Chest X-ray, AP view. Patient: 24 years old, sex M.
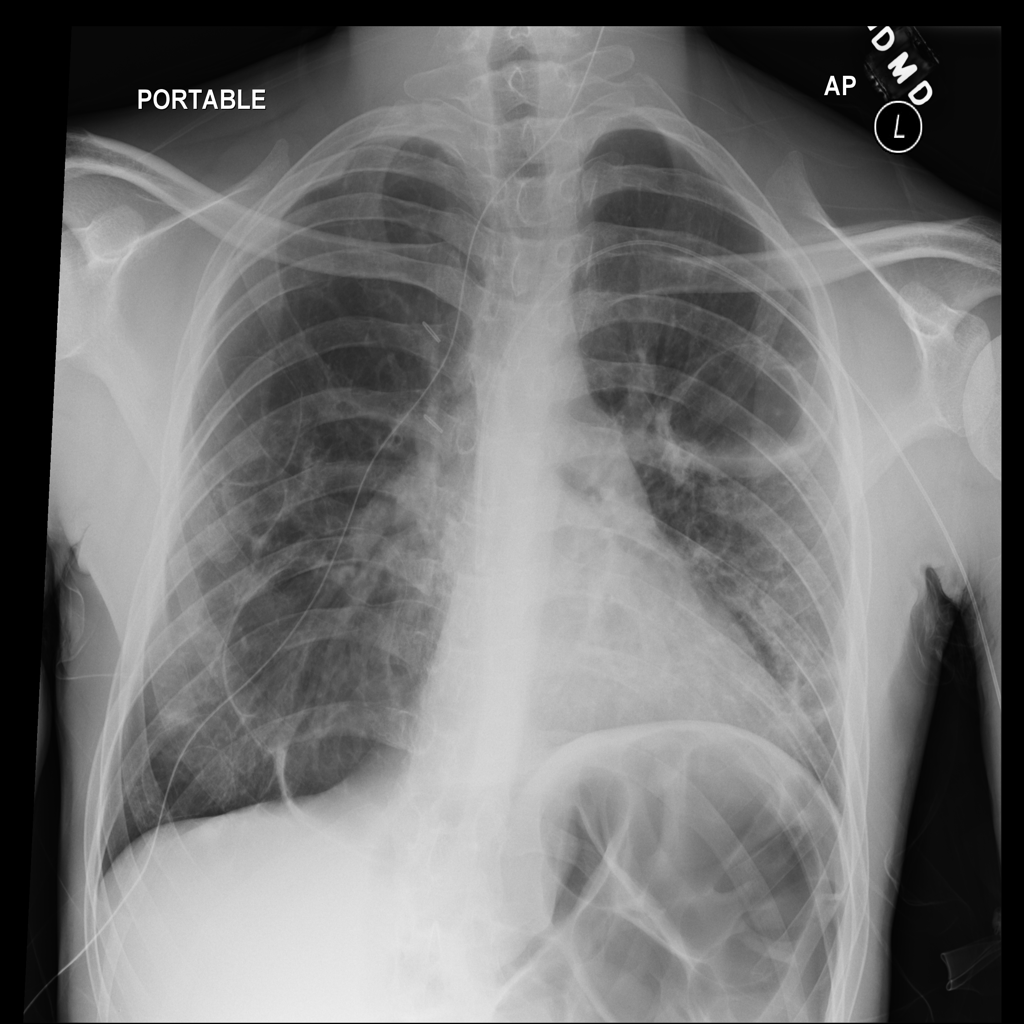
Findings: No Finding